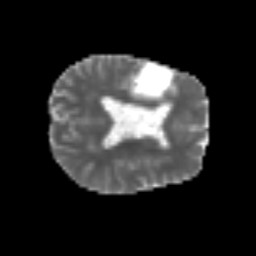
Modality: MD
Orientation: axial
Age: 76
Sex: female
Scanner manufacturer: siemens
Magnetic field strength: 3 T
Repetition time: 3.2 s
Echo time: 0.081 s